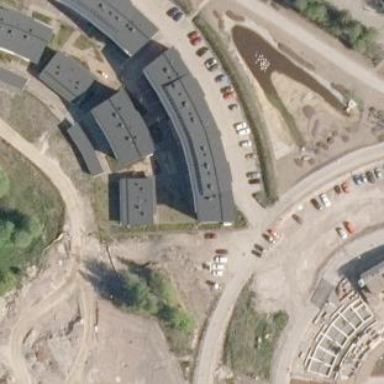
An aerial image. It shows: Apartment building with skillion roof shape.